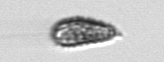
Label: Pseudochattonella_farcimen